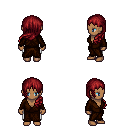
a pixel art fantasy rpg character, female body template, human, dark skin, brown robe, white pants, brunette left-swept hairstyle, four views (front, back, left, right), 2x2 character sprite sheet, small pixel art, hard edges, no anti-aliasing